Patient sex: F
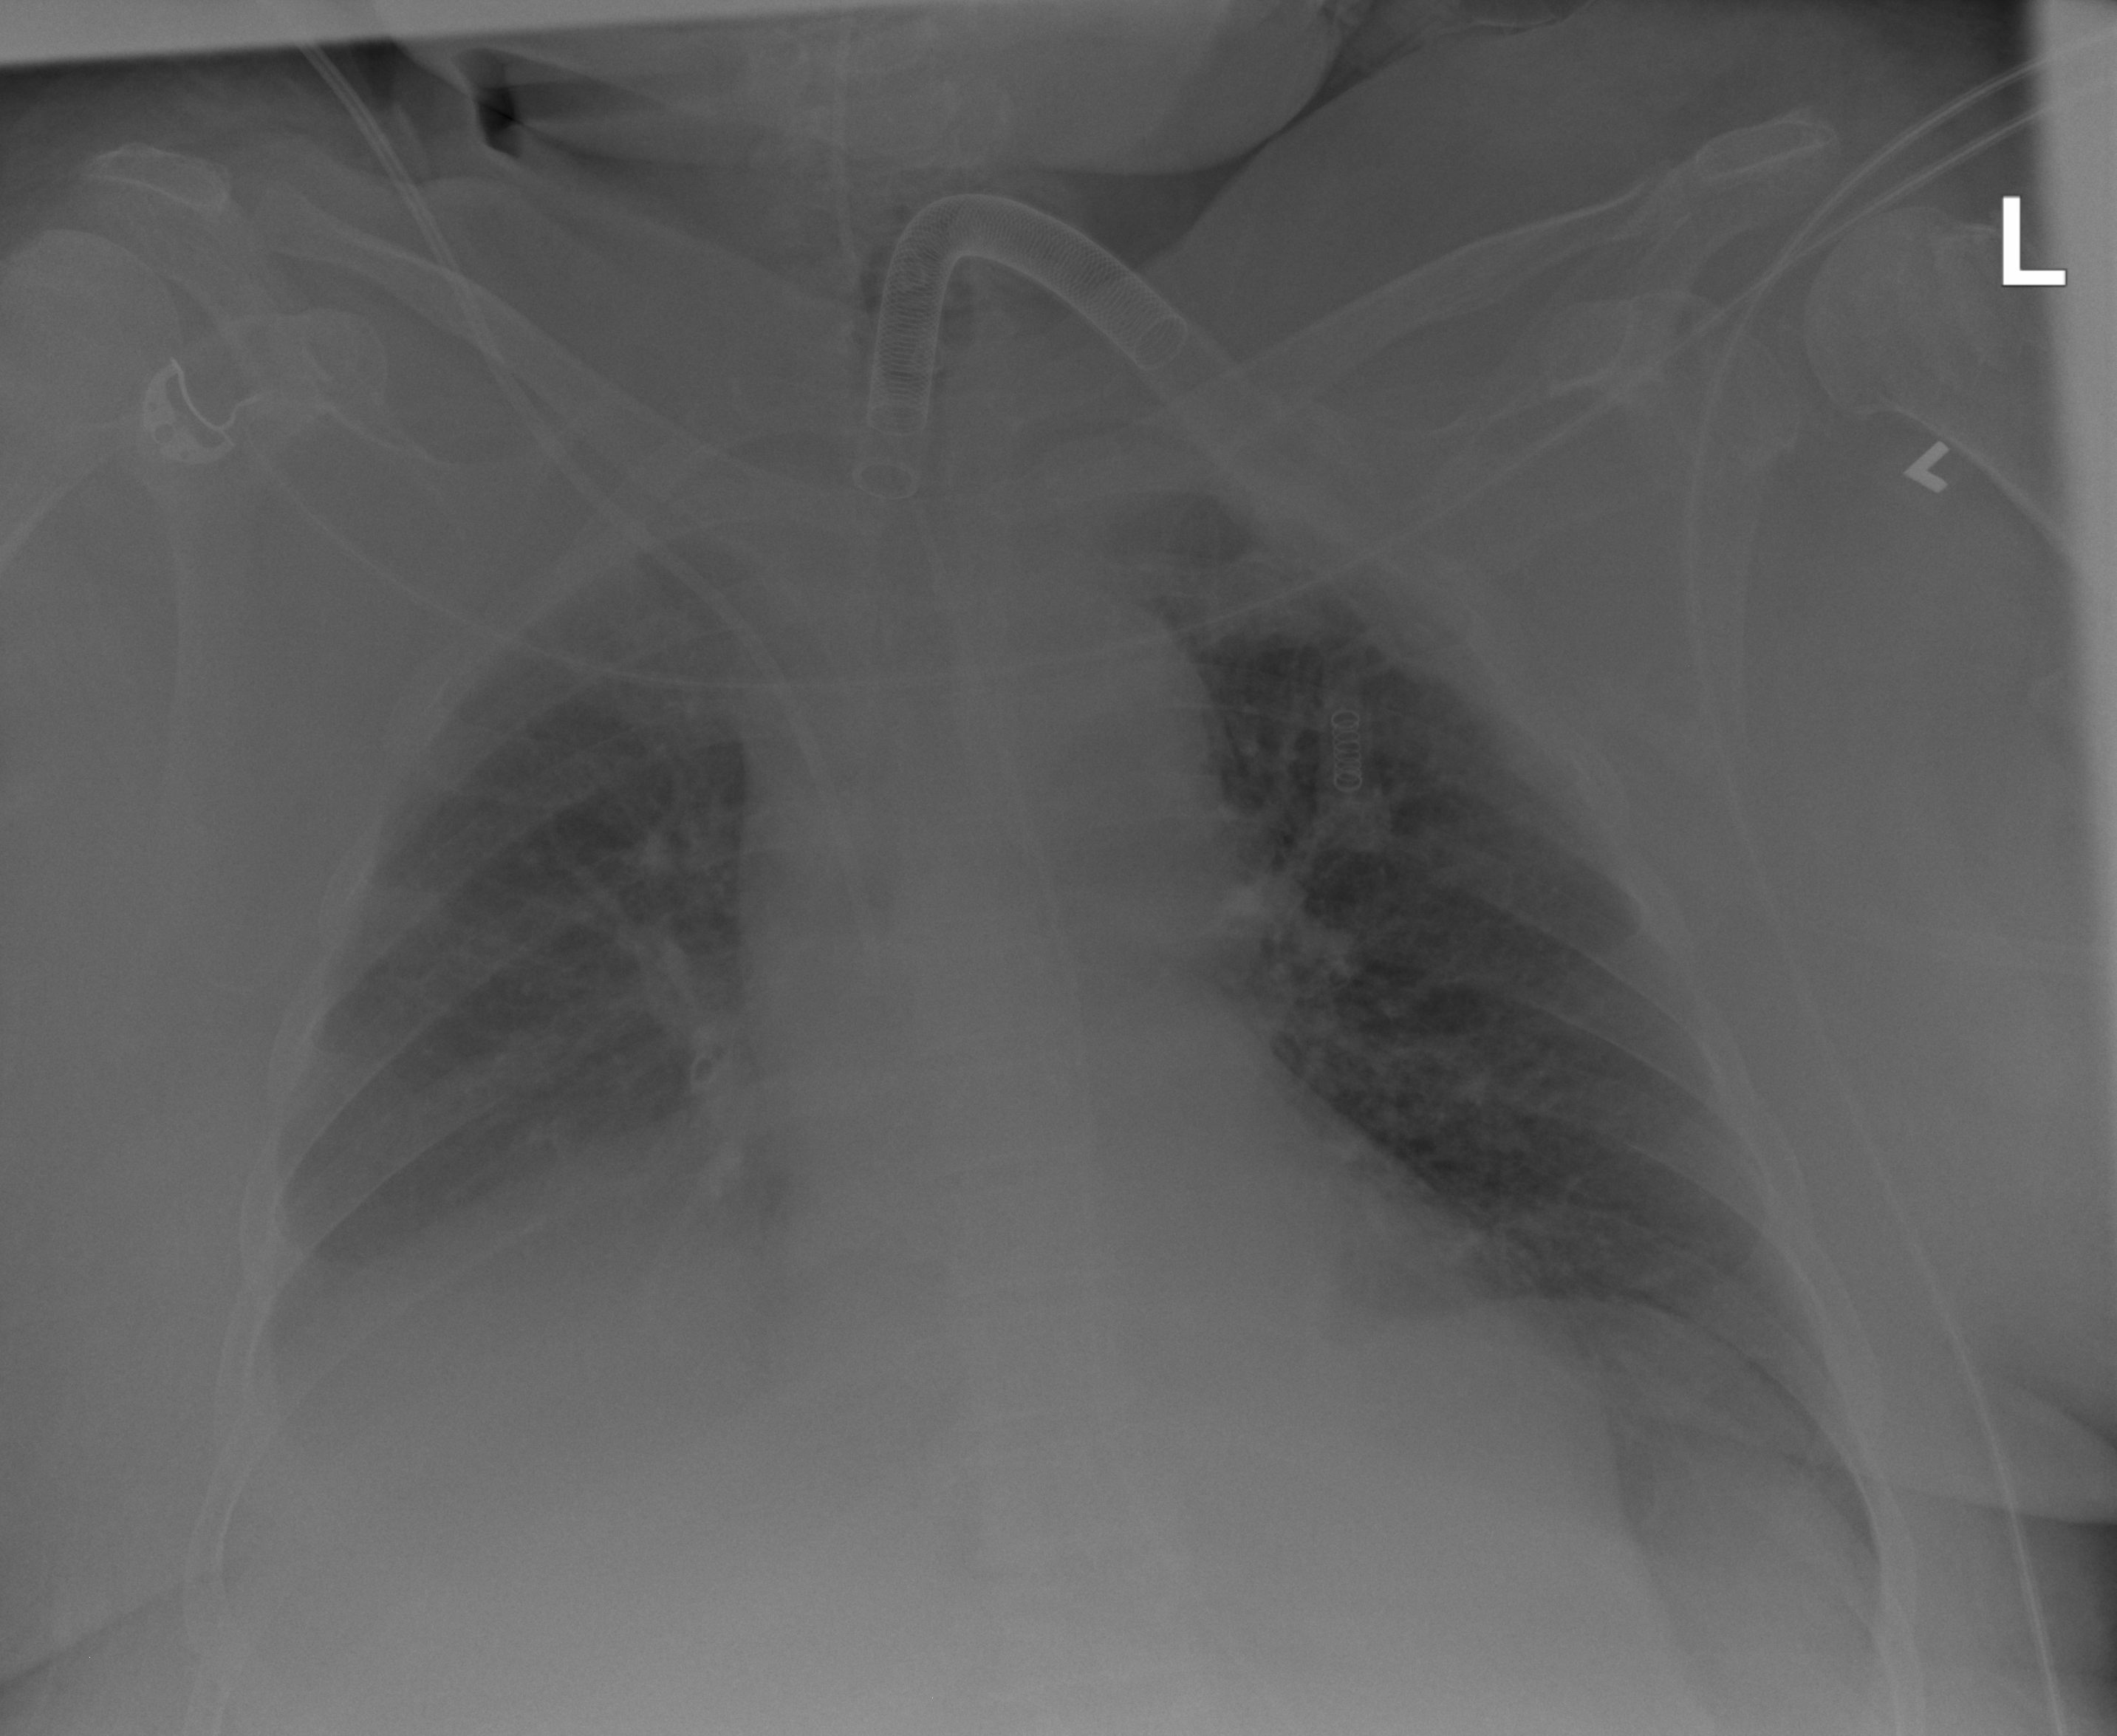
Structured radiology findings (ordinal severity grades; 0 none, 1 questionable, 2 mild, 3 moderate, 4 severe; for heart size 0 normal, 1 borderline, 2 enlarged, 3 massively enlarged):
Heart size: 0
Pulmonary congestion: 0
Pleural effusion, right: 3
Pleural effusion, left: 2
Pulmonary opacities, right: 0
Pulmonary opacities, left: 0
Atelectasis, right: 3
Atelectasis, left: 3